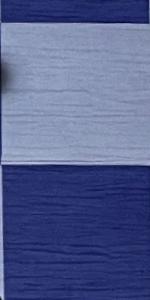
Label: Empty